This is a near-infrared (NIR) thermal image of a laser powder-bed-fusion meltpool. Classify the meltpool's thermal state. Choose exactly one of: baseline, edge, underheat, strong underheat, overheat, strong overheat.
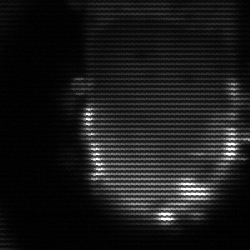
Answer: baseline